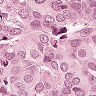
Metastatic tissue present: yes